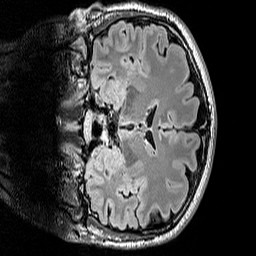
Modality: FLAIR
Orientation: coronal
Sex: male
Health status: ill
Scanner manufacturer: siemens
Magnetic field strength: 3 T
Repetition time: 5 s
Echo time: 0.388 s